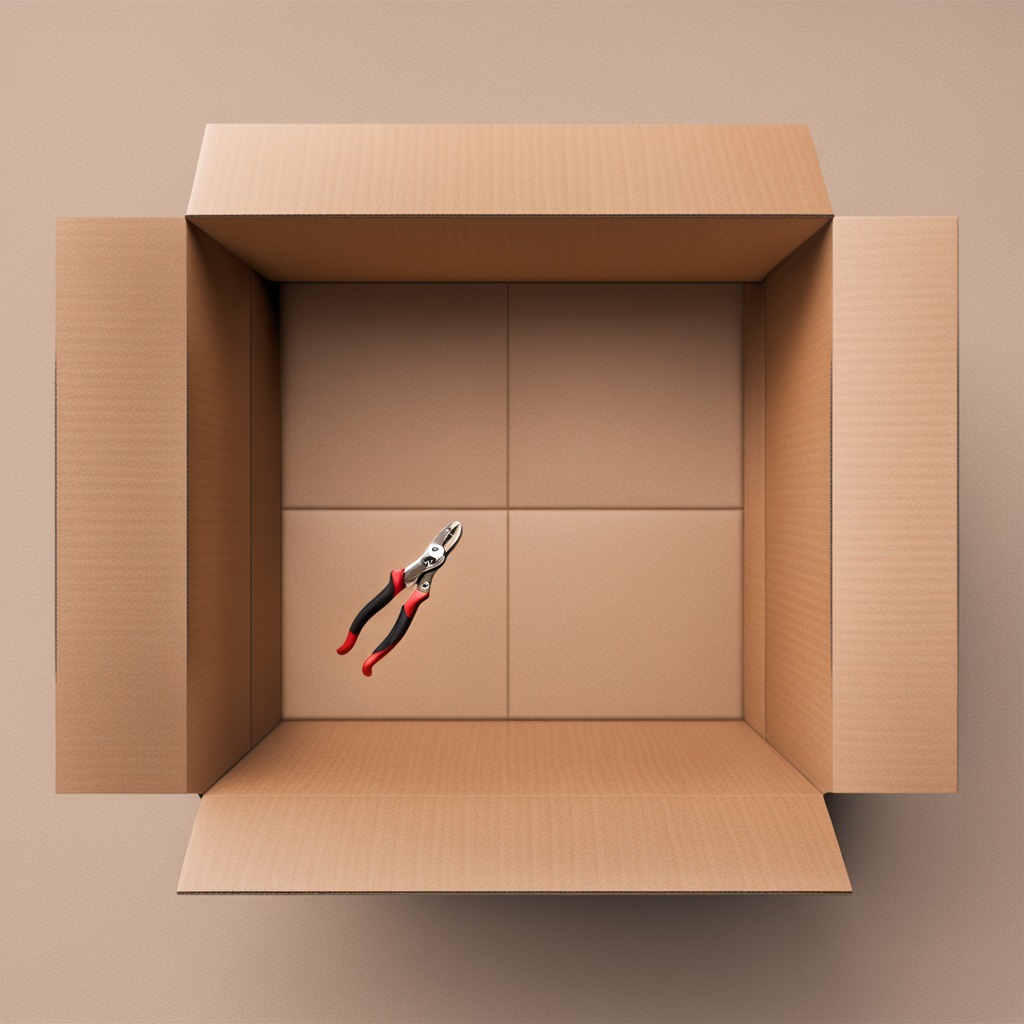
A plier lying on a cardboard box surface in an outdoor workshop during daytime bright natural light soft shadows slightly creased but